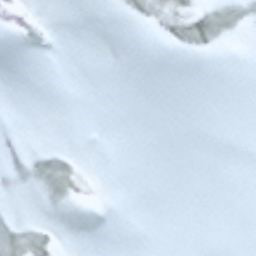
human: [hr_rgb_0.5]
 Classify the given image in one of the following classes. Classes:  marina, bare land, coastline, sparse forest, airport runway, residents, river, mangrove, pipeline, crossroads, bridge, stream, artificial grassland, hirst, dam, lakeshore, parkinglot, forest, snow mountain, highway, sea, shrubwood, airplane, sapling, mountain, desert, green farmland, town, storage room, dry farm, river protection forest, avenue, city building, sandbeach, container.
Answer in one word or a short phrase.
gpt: snow mountain